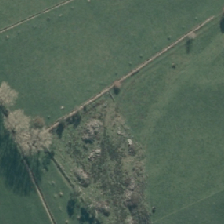
Land cover: high_producing_grassland